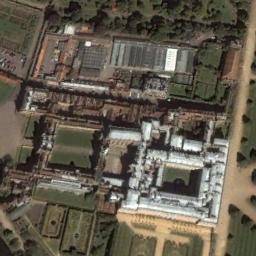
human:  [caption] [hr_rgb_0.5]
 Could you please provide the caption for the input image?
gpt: Most of the palaces' roofs are orange .

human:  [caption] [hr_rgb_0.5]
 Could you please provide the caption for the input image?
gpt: There are some trees near the palace .

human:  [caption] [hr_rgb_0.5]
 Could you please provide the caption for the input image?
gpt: The palace has a white palace, Some brown palaces and courtyards .

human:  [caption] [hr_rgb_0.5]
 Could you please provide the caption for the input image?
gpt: The palace is on the grass surrounded by buildings and trees .

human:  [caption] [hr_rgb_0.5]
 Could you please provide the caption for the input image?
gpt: There are some green trees and lawns beside the white palace .